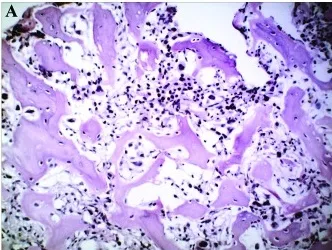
Postoperative immunological pathology findings confirmed the lesion to be non-small cell lung cancer (adenocarcinoma). (A) Hematoxylin and eosin staining.
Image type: pathology (h&e)